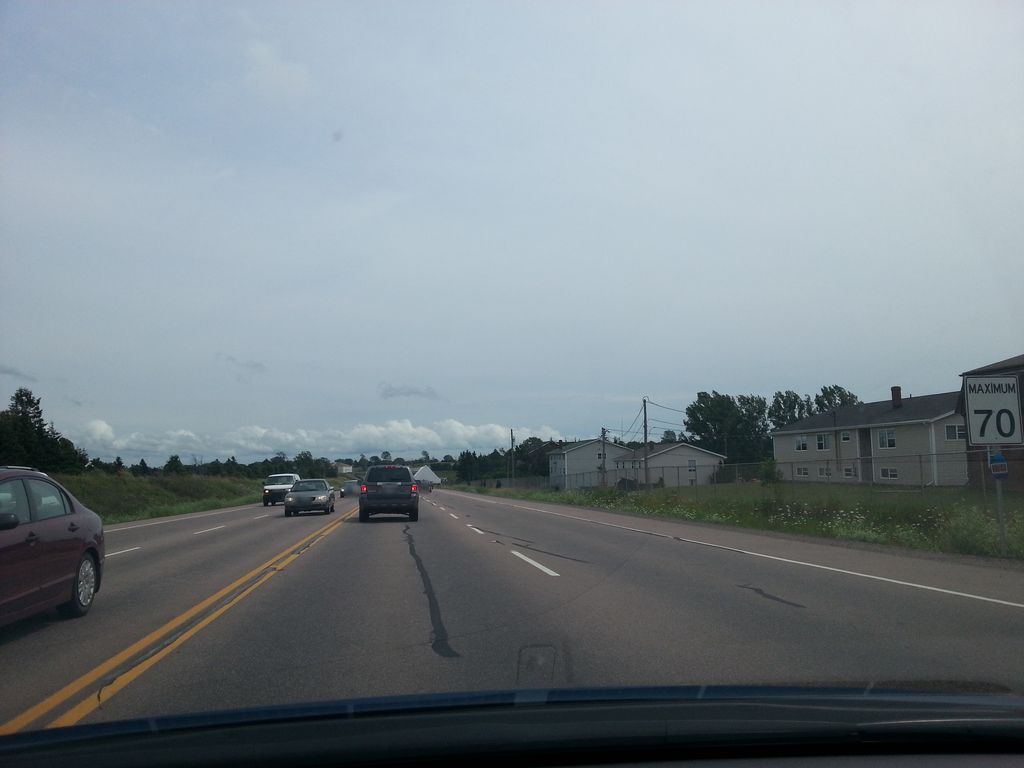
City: charlottetown